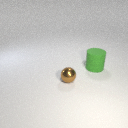
small brown metal sphere to the left of large green rubber cylinder